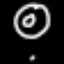
Label: donut